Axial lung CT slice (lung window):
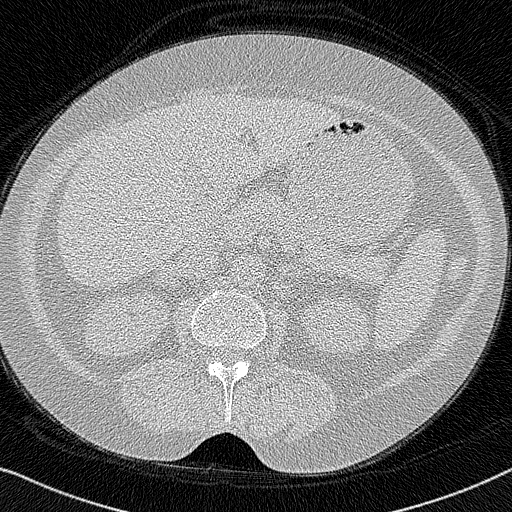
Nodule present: no